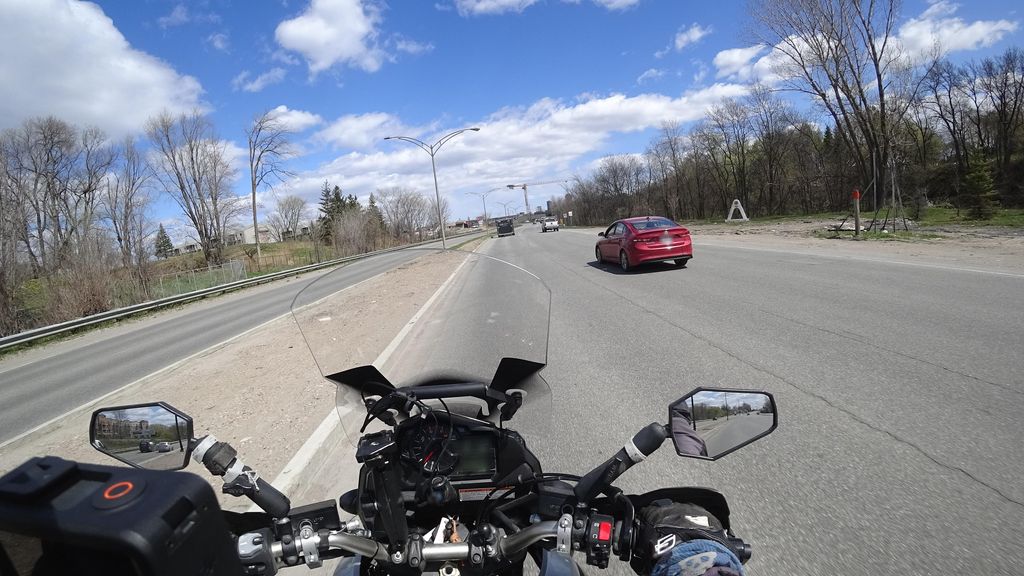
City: quebec_city